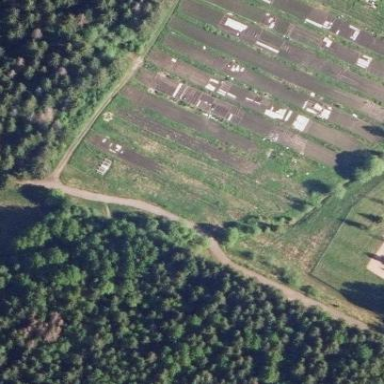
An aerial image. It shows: Allotments area.